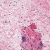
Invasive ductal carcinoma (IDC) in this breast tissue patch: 0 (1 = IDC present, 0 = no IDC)